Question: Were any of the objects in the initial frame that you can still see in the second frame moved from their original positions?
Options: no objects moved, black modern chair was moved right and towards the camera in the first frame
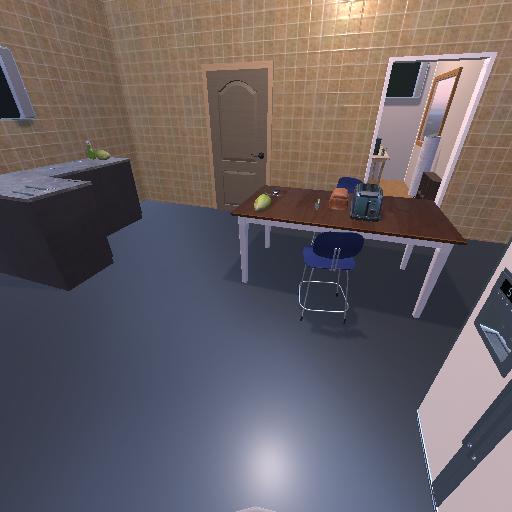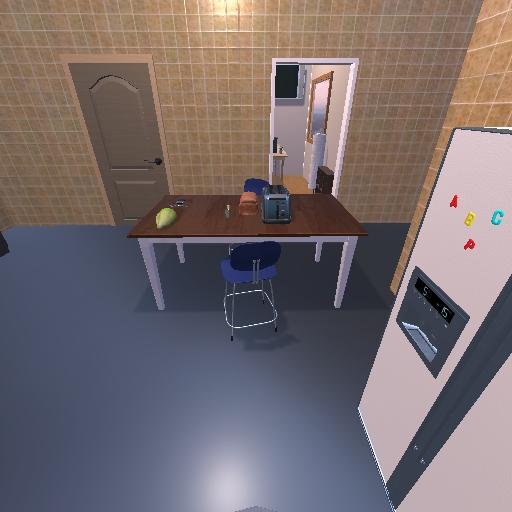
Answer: no objects moved